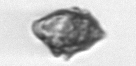
Label: Kryptoperidinium_triquetrum